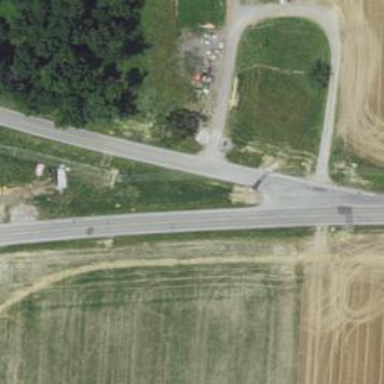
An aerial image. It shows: Secondary road.